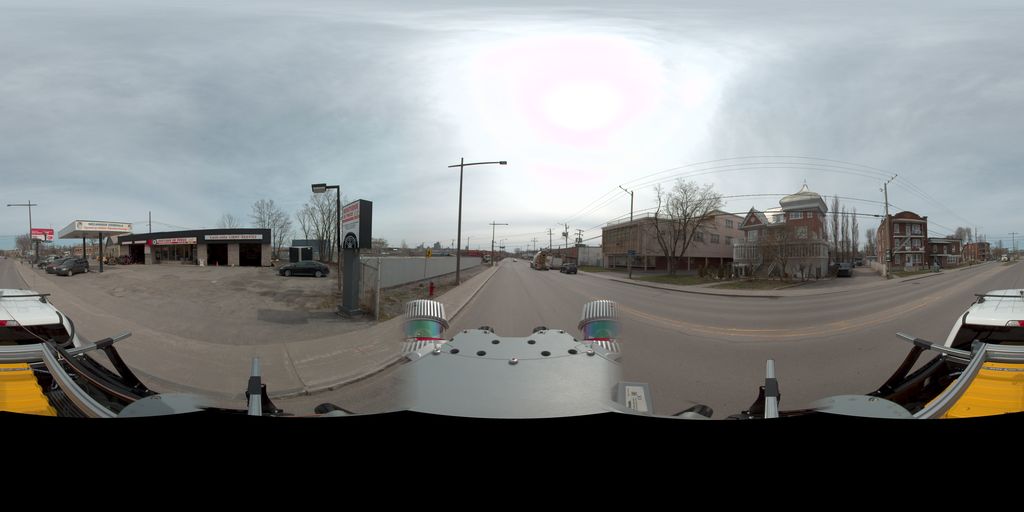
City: quebec_city